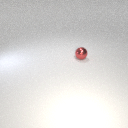
small red metal sphere